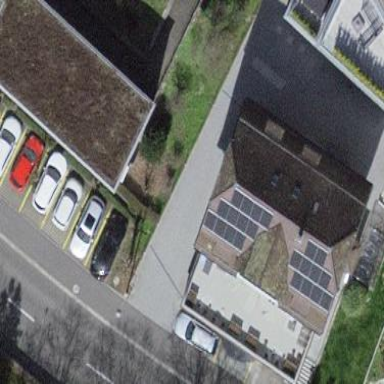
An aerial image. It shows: View of apartment building.